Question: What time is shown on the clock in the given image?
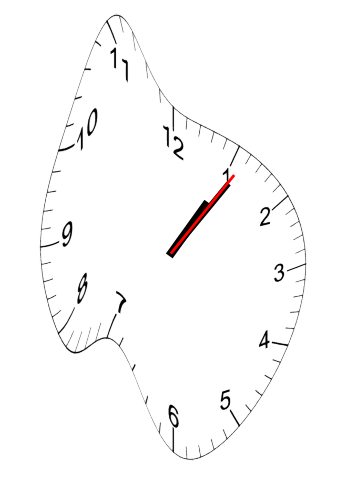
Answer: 01:06:06